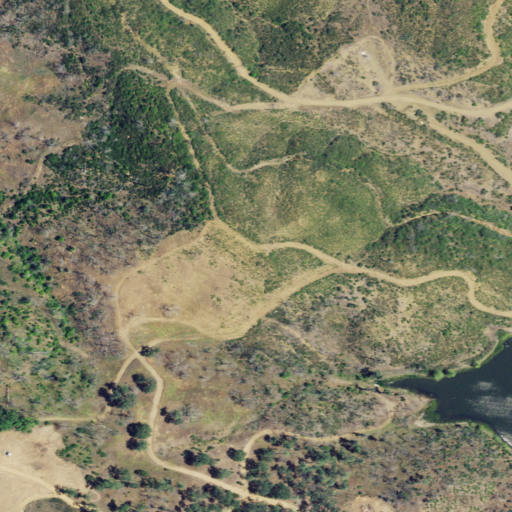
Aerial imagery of mountain in California named Sky High containing grassland, open development, shrub, and open water